Question: I have a problem with plotting RLC circuit with 'zdot' function in Scilab
.
I have worked out the analytical calculation:
'''
Vin = ( VR/(s^2*L*C)+ VR/(s*R*C) + VR )
// R = 11 Ohm, R = 0.012 F, L = 1.5 H. f - 1e4
'''
I'm trying to solve ODE above before plotting and it led me to
'''
Vin = (s^2*VR + s*VR*(1/R*C) + VR/(L*C)) /s^2
'''
i try to follow the manual in scilab for solving ode with 'zdot' function :
'''
function zdot=RLCsystem(t, y)
z1 = y(1); z2 = y(2);
// Compute input
Vin = A*sin(2*%pi*f*t); // A = 1, f = 1e4 Hz
zdot(1) = z2; zdot(2) = (Vin - z1/(L*C) - z2/(R*C)) ;
endfunction
'''
--
any suggestion would help.
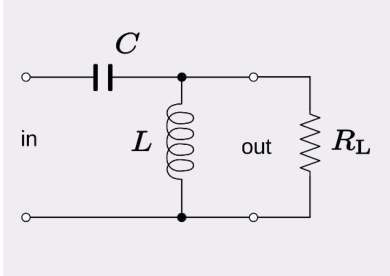
Answer: This is properly a question about a mathematical formalism. What you call solution and equation is formulated in the Laplace space. Roughly, 's' stands for the differentiation operator, '1/s' for the integration operator. In a proper calculation there are also initial values involved.
Thus the ODE written in derivative notation is
'''
VR'' + VR'/(R*C) + VR/(L*C) = Vin''
'''
If the state vector 'y' contains the function value and derivatives in increasing order, then the action of 's' is a shift in that vector, or the selection of the component corresponding to the power of 's'. Which is apparently done in the code.
Note that the code does not respect the second derivative of 'Vin'. Correctly this would have to be
'''
function zdot=RLCsystem(t, y)
z1 = y(1); z2 = y(2);
// Compute input
w = 2*%pi*f
Vin = A*sin(w*t); // A = 1, f = 1e4 Hz
D2Vin = -A*w^2*sin(w*t)
zdot(1) = z2; zdot(2) = (D2Vin - z1/(L*C) - z2/(R*C)) ;
endfunction
'''
---
Other eliminations in the following confirmation calculation might result in first order systems that do not contain derivatives of the input voltage.
'''
element laws:
C*VC'=IC, VR = R*IR = VL = L*IL',
cell laws:
IC = IL+IR, Vin = VC + VR
eliminate flows
L*IC' = VR + L*IR'
L*C*(Vin-VR)'' = VR + L/R*VR'
'''